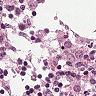
Metastatic tissue present: no